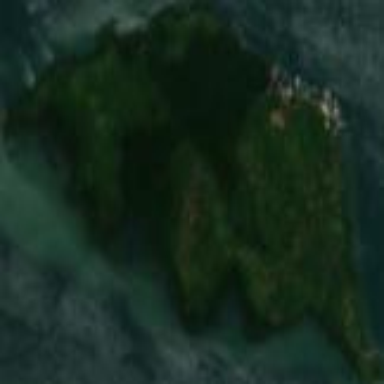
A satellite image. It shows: Island with natural coastline.